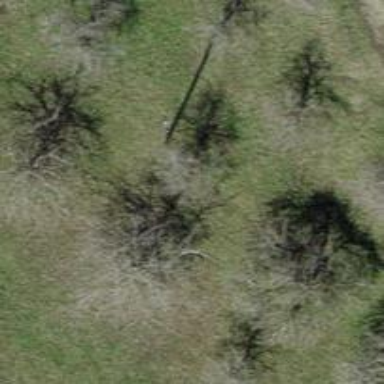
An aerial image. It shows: Minor power line.